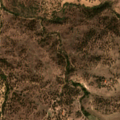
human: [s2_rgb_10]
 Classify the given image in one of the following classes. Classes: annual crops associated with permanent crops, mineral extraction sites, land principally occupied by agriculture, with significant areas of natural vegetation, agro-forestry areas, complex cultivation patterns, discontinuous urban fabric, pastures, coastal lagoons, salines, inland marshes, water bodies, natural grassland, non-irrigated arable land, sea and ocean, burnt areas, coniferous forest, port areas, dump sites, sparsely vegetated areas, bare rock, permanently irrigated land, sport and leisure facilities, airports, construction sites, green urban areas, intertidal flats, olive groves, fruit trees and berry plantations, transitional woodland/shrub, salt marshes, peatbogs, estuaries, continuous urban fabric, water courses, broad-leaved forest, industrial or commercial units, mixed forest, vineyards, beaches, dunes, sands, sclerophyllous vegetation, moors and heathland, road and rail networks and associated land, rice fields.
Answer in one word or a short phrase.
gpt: pastures, agro-forestry areas